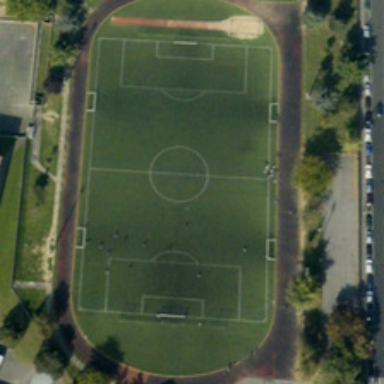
A football field with a runway .